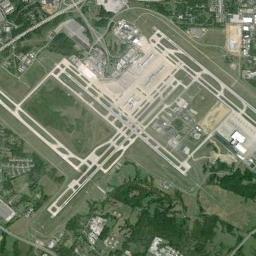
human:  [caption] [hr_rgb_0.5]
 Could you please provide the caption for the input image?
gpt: A complex airport with many runways and buildings is surrounded by a residential area and green farmland .

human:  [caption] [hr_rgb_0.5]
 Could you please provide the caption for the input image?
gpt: There is an airport surrounded by many houses and grass .

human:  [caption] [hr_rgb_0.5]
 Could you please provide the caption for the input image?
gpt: An airport with some runways perpendicular to each other on the lawn and some trees on the lawn .

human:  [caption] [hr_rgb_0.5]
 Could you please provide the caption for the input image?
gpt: There are many buildings near the airport, And no vegetation near the airport .

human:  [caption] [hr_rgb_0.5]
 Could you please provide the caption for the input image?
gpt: The grass of the airfield is divided into different sizes by the road .